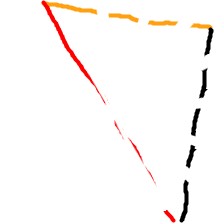
Shape: triangle